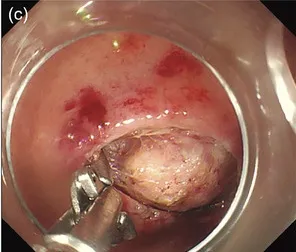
(c) Hemostatic forceps were used to separate the submucosal connective tissue around the lesion.
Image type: medical_photograph (other_medical_photograph)